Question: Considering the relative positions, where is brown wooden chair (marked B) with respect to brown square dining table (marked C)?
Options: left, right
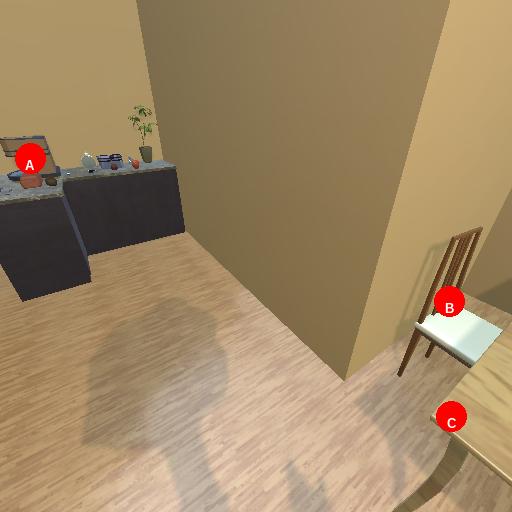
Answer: left